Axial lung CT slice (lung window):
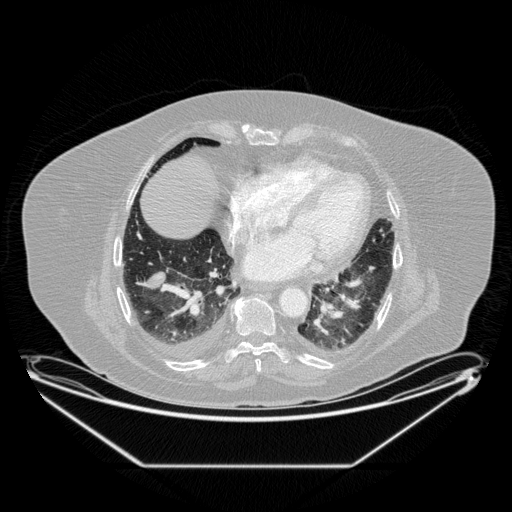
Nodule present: yes
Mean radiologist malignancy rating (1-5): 4.25